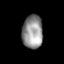
Tissue: lung
Cell type: Epithelial cells
Senescence score: 0.2419
Nuclear area (px): 677
Mean DAPI intensity: 146.137